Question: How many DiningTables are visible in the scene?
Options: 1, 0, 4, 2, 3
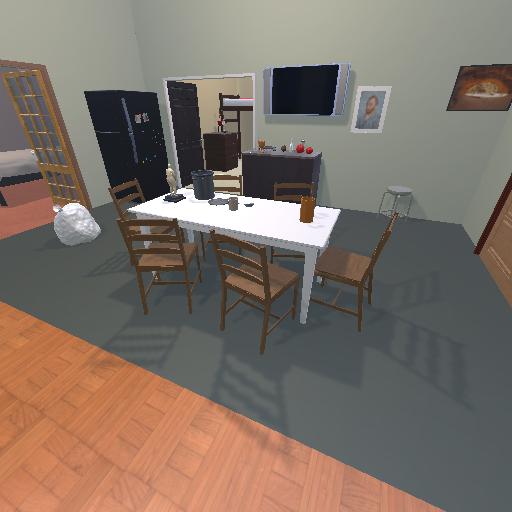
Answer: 1